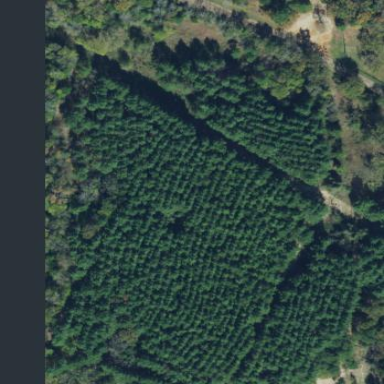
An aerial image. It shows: Forest with evergreen needle-leaved trees.